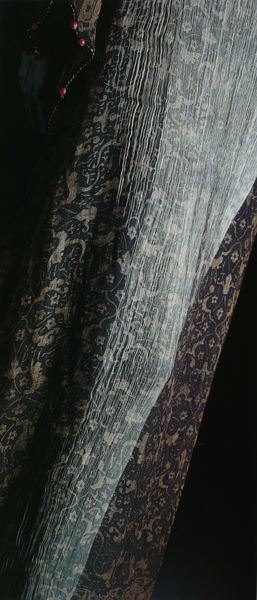
Titel: Tunika (Detail)
Künstler: Mariano Fortuny
Standort: Kyoto (Japan)
Institution: Kyoto Costume Institute
Schlagwörter: blau, ausschnitt, blumen, braun, kleid, licht, schwarz, rot, mode, muster, falten, ärmel, stoff, detail, floral, knöpfe, foto